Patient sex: M
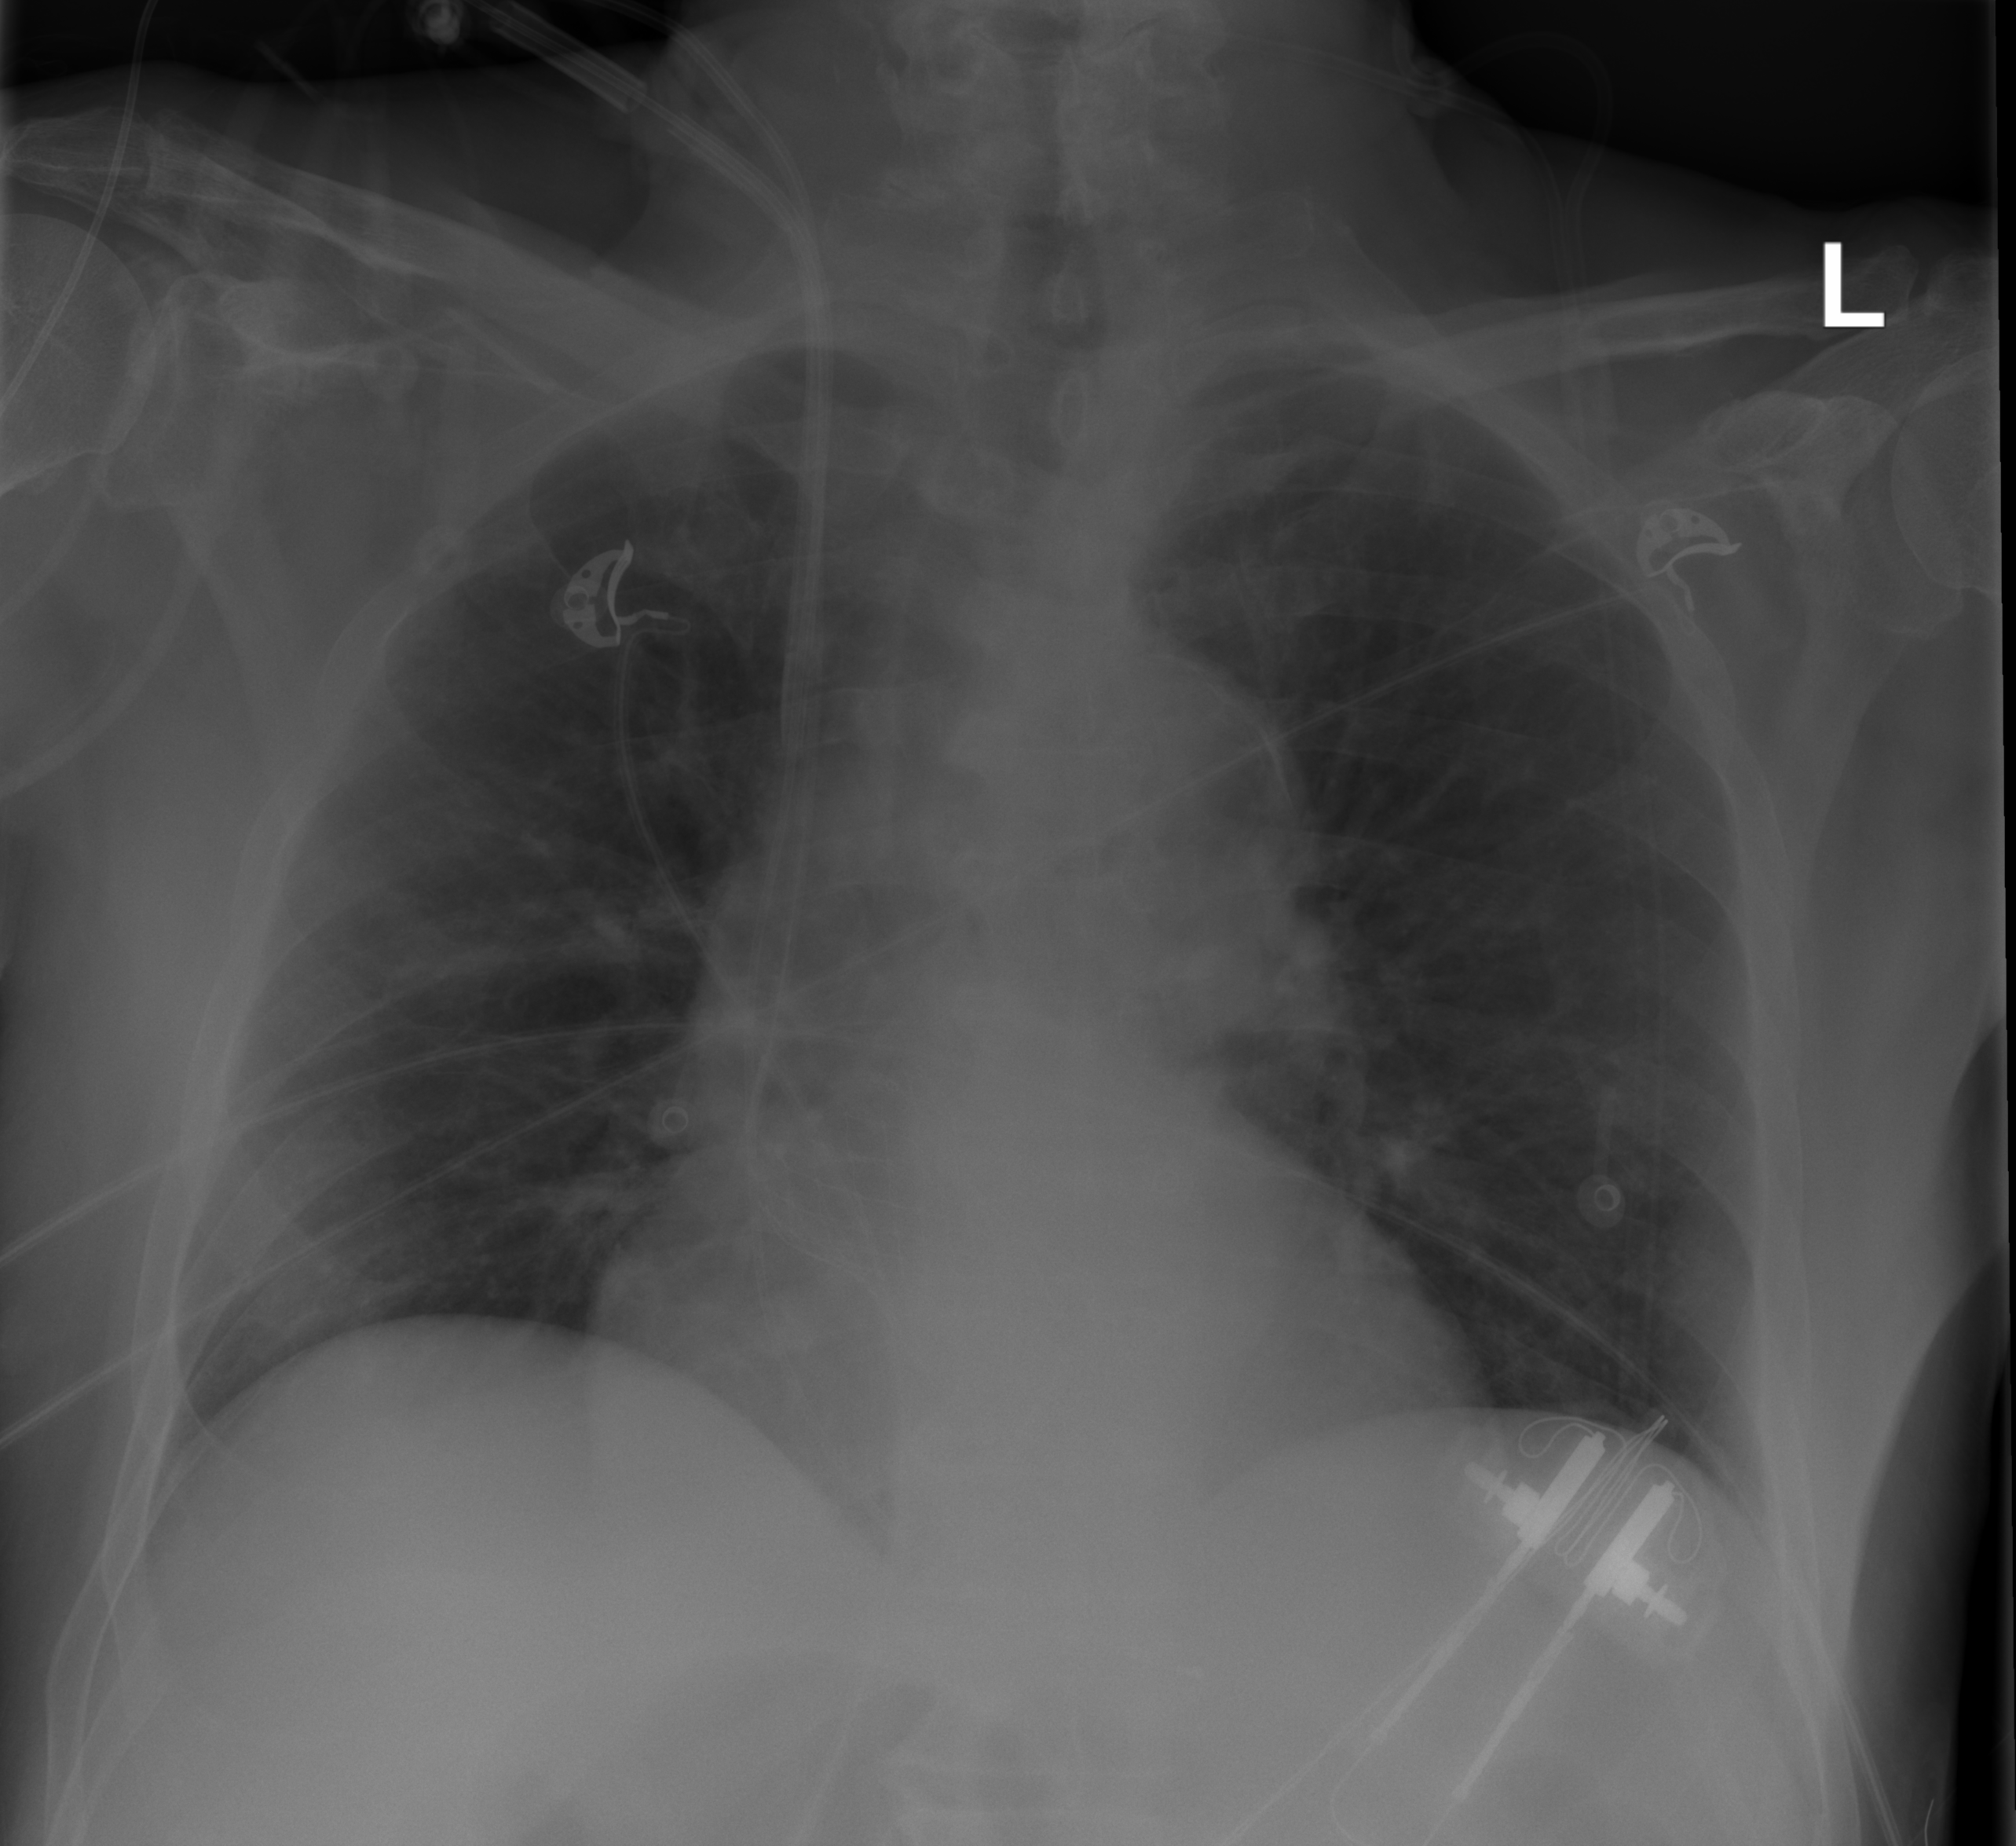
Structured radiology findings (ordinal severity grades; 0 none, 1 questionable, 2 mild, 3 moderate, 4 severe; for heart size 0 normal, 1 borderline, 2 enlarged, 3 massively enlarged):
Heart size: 1
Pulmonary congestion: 0
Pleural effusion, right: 0
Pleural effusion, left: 0
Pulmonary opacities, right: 2
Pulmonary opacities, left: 0
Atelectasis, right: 0
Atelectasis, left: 0